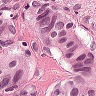
Metastatic tissue present: yes